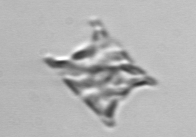
Label: Eucampia